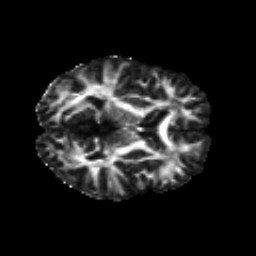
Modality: FA
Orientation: axial
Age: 21
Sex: female
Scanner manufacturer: siemens
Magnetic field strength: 3 T
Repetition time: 8.8 s
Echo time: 0.085 s